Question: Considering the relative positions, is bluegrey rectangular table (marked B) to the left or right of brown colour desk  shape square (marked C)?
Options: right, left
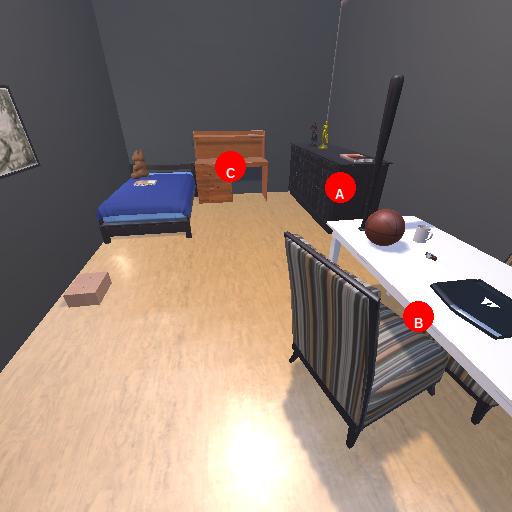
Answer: right